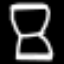
Label: hourglass